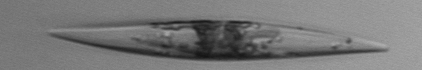
Label: Pleurosigma